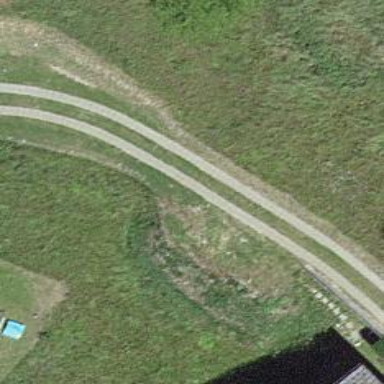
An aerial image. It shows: Track with grade1 grass paver surface.